Question: I need to send bulk-email using send grid in a rails app.
I will be sending emails to maybe around 300 subscribers.
I have read that it can be accomplished using
'''
headers["X-SMTPAPI"] = { :to => array_of_recipients }.to_json
'''
I have tried following that.
The following is my ActionMailer:
'''
class NewJobMailer < ActionMailer::Base
default from: "from@example.com"
def new_job_post(subscribers)
@greeting = "Hi"
headers['X-SMTPAPI'] = { :to => subscribers.to_a }.to_json
mail(
:to => "this.will@be.ignored.com",
:subject => "New Job Posted!"
)
end
end
'''
I call this mailer method from a controller
'''
..
@subscribers = Subscriber.where(activated: true)
NewJobMailer.new_job_post(@subscribers).deliver
..
'''
The config for send-grid is specified in the config/production.rb file and is correct, since I am able to send out account activation emails.
The app works fine without crashing anywhere, but the emails are not being sent out.
I am guessing the headers config is not being passed along ?
How can I correct this ?
I checked for email activity in the send grid dashboard.
Here is a snapshot of one of the dropped emails:

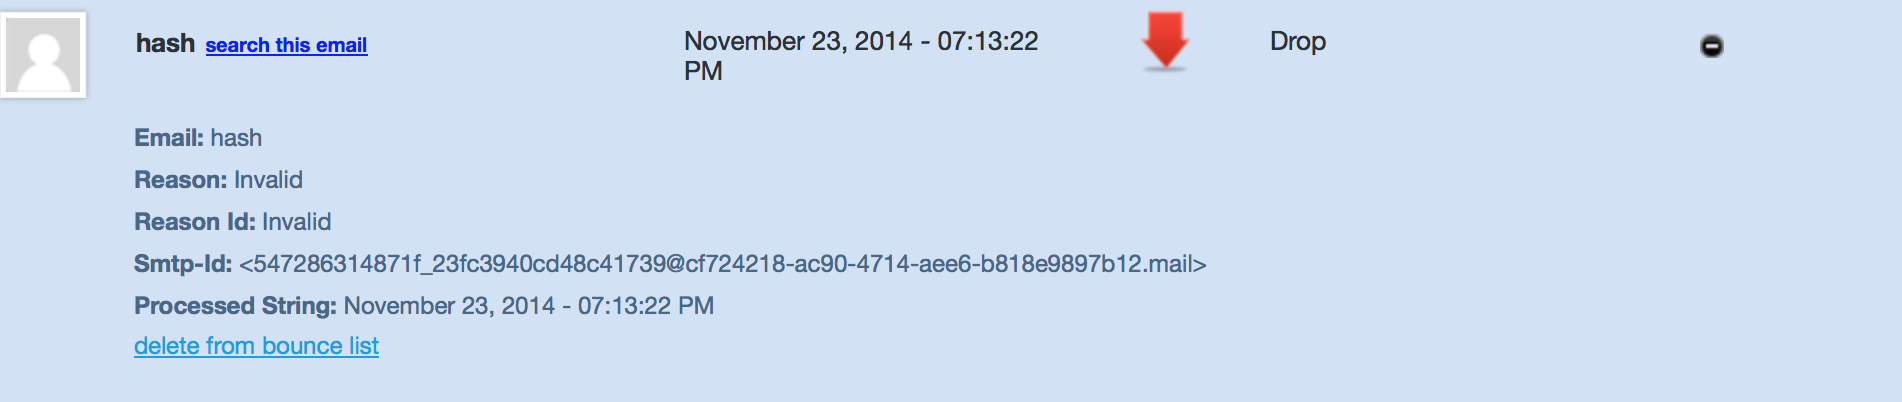
Answer: You are grabbing an array of ActiveRecord objects with
'''
@subscribers = Subscriber.where(activated: true)
'''
and passing that into the smtpapi header. You need to pull out the email addresses of those ActiveRecord objects.
Depending on what you called the 'email' field, this can be done with
'''
headers['X-SMTPAPI'] = { :to => subscribers.map(&:email) }.to_json
'''